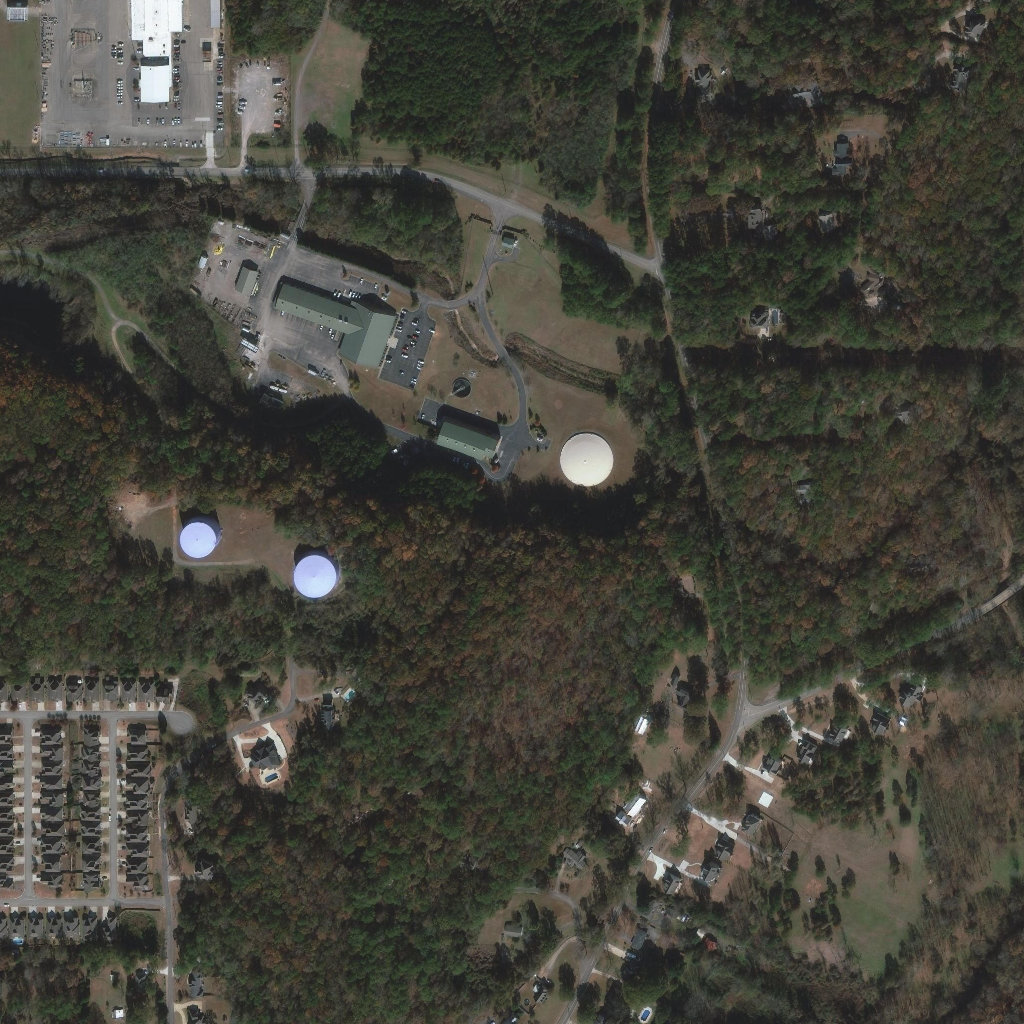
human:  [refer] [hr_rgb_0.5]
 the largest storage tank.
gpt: <box>[[53, 41, 60, 48, 0]]</box>